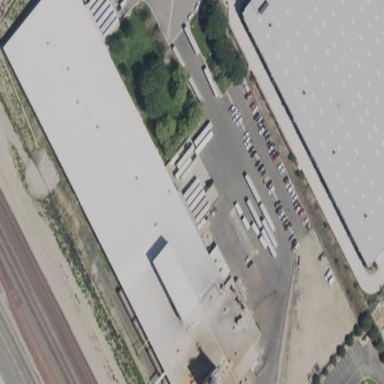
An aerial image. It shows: Industrial building.